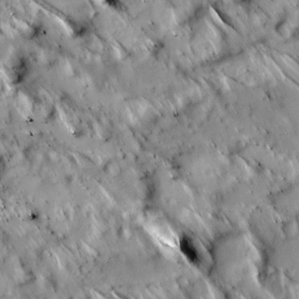
Label: non_frost